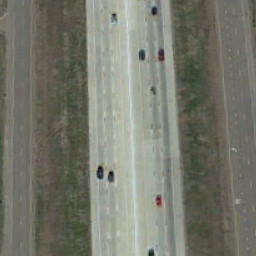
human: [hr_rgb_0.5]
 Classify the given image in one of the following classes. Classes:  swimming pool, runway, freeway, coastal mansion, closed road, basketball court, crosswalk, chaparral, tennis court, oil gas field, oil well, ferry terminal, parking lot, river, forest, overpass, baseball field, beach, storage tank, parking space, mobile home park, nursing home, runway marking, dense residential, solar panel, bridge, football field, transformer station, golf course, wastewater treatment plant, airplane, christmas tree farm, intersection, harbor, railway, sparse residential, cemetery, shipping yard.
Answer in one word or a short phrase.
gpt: freeway